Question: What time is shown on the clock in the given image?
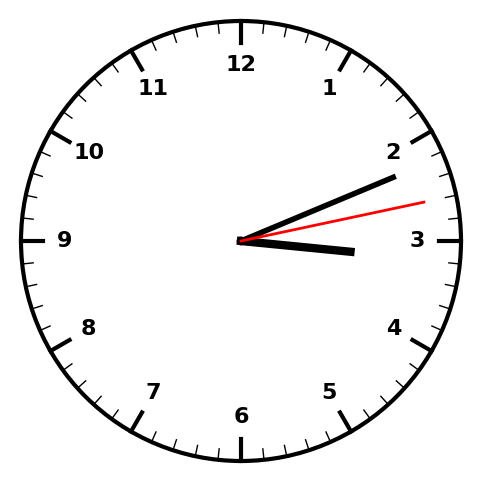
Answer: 03:11:13